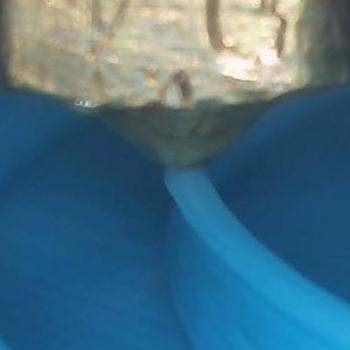
Flow rate: 188%